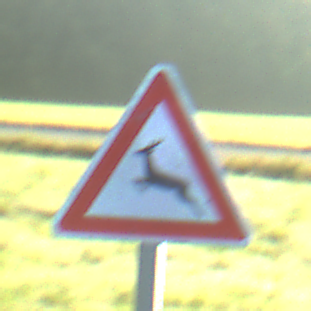
Verkehrszeichen: WildwechselRechts
Umgebung: Outdoor, Nature
Tageszeit: MorningAfternoon
Wetter: Clear
Licht: Natural
Jahreszeit: NotSpecified
Kontrast: HighContrast